Question: I have a pie chart. And I need to format DataLabels in someway. So I use:
'''
dataLabels: {
useHTML : true,
formatter: function () {
if(this.point.id == 'razr') {
return '<div><b>' + this.point.y + '</b></div><div style="left: -140px; text-align: center; position: absolute"><b>sum is:<br/>' + this.point.summ + ' </b></div>';
} else return '<b>' + this.point.y + '<b>';
}
}
'''
And what I got:

My problem is here 'style="left: -140px;'. The position is static. I can't find any way to position my 'sum label' at the center of a green point of a chart. I've been searching the properties of a point (like 'plotX', 'graphic' attr), nothing helps. If I remove 'style="left: -140px;' datalabel will moves to the right. How can I get coordinates of my green point?
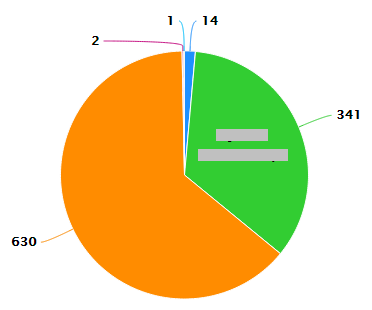
Answer: To be honest, it's not easy. I see two possible solutions:
1) Easy (but dirty workaround): create second pie chart under the first one with the same values, but render just one label. Then the second pie chart can have 'dataLabel' inside the slice.
2) Hard (more generic solution): calculate required top/left offsets. It's hard because you don't know bounding box of the label. I suggest to set fixed 'width'+'height' for that part of the label - so you can find center of that label's part. Then calculate position using 'series.center' and 'point.labelPos' arrays. These are inner options and can change between versions, so keep an eye on these options before upgrading. Example: <URL>
'''
dataLabels: {
useHTML: true,
formatter: function () {
var point = this.point,
width = 50,
height = 50,
series = point.series,
center = series.center, //center of the pie
startX = point.labelPos[4], //connector X starts here
endX = point.labelPos[0] + 5, //connector X ends here
left = -(endX - startX + width / 2), //center label over right edge
startY = point.labelPos[5], //connector Y starts here
endY = point.labelPos[1] - 5, //connector Y ends here
top = -(endY - startY + height / 2); //center label over right edge
// now move inside the slice:
left += (center[0] - startX)/2;
top += (center[1] - startY)/2;
if (point.id == 'razr') {
console.log(this);
return '<div><b>' + point.y + '</b></div><div style="width: ' + width + 'px; left:' + left + 'px;top:' + top + 'px; text-align: center; position: absolute"><b>sum is:<br/>' + point.summ + ' </b></div>';
} else return '<b>' + point.y + '<b>';
}
}
'''